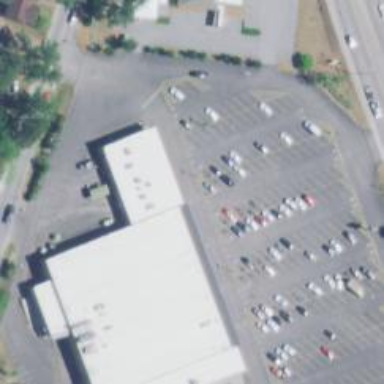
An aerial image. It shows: Car rental service.